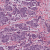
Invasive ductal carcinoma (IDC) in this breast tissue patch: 1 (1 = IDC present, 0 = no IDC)